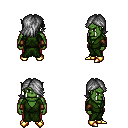
a pixel art fantasy rpg character, male body template, orc, green skin, green robe, red pants, gray swoop hairstyle, cloth bracers, gold boots, four views (front, back, left, right), 2x2 character sprite sheet, small pixel art, hard edges, no anti-aliasing